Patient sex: F
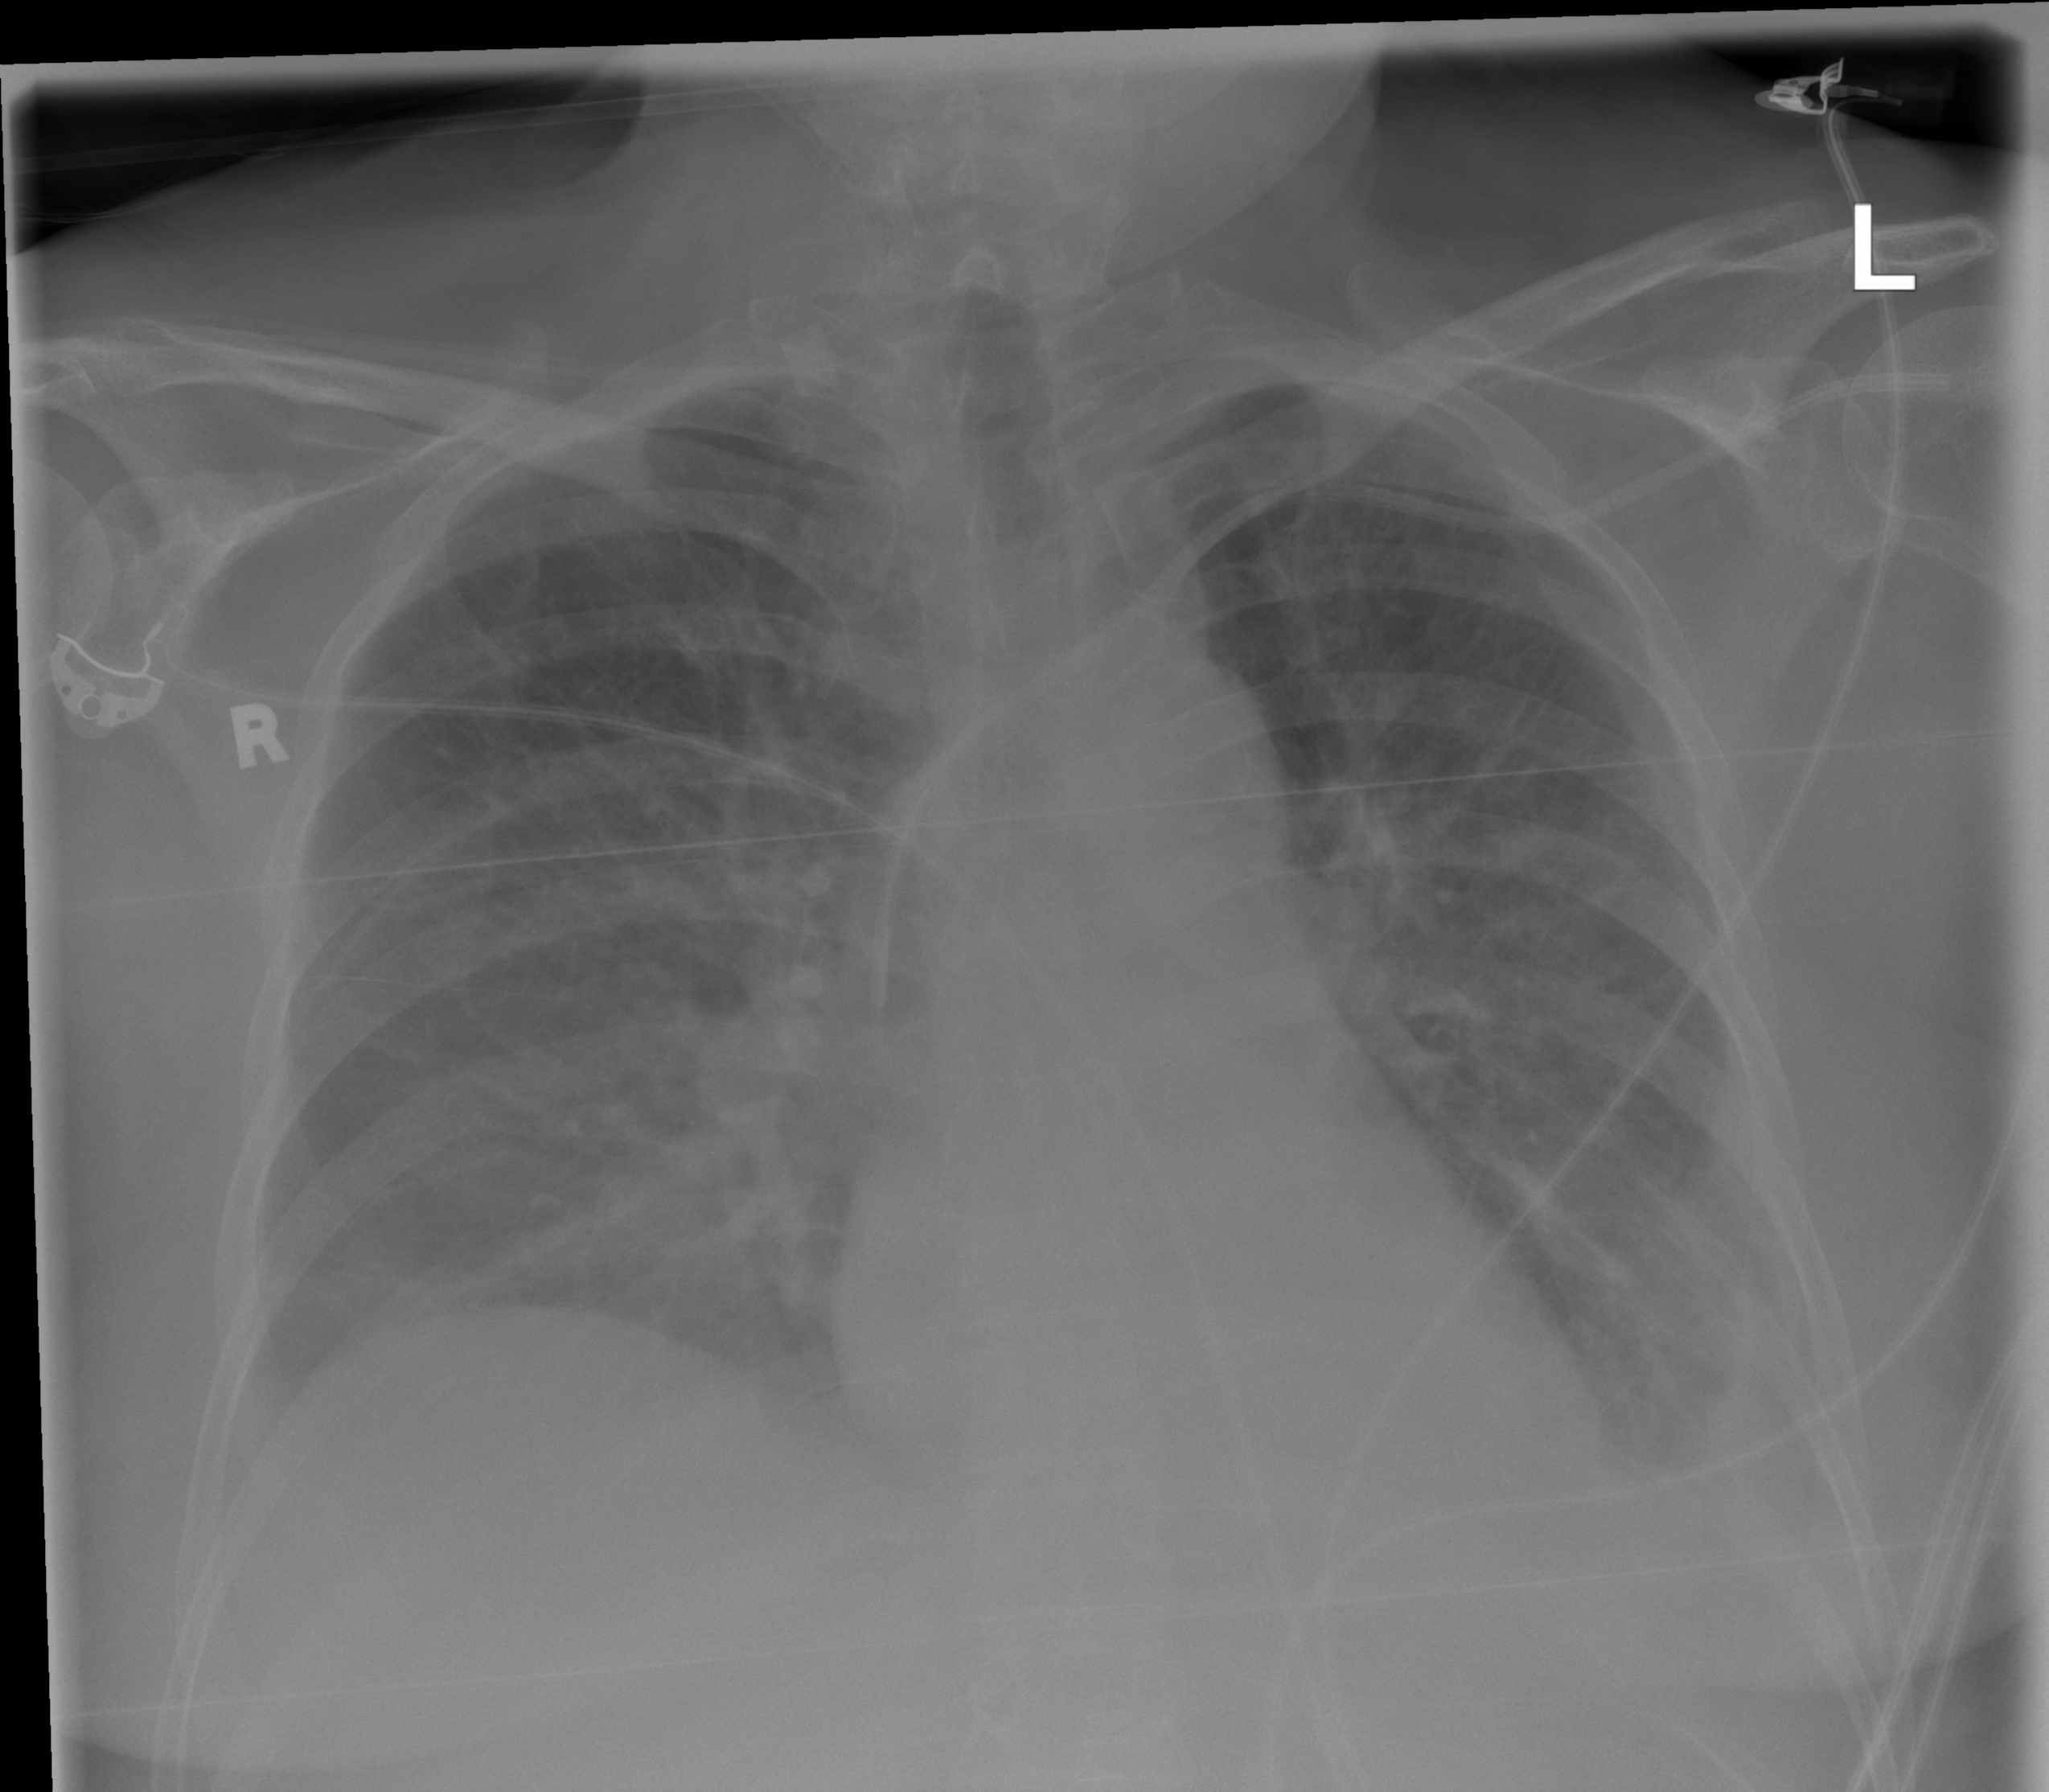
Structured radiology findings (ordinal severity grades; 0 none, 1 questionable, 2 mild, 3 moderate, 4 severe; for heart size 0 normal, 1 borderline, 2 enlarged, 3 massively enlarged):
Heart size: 0
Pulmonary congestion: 2
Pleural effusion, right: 2
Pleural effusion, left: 2
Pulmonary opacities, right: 2
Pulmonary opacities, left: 2
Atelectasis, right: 2
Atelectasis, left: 2